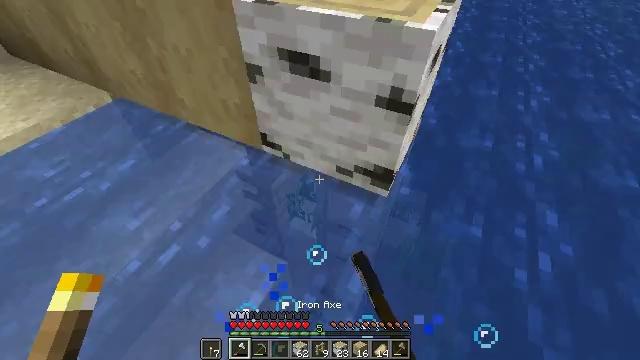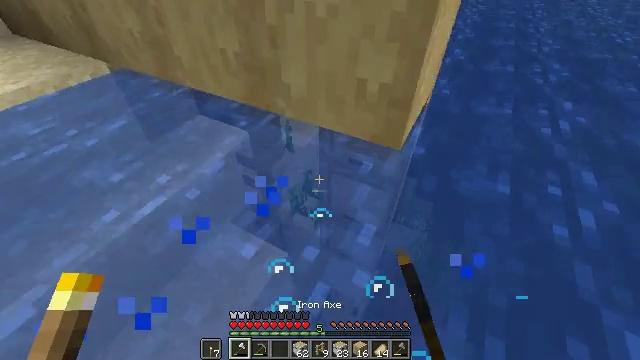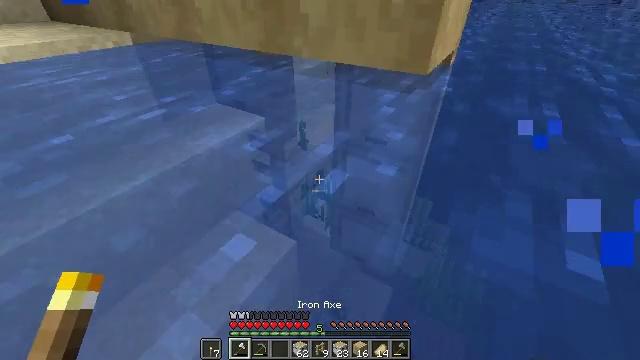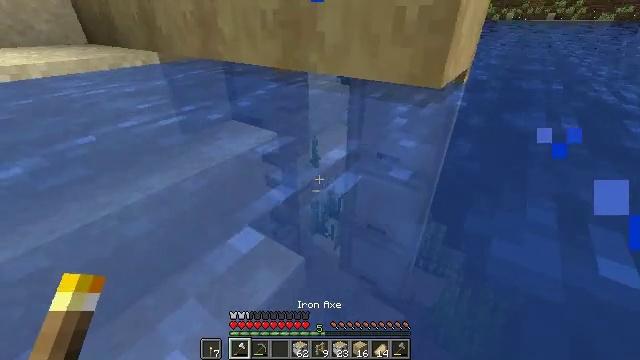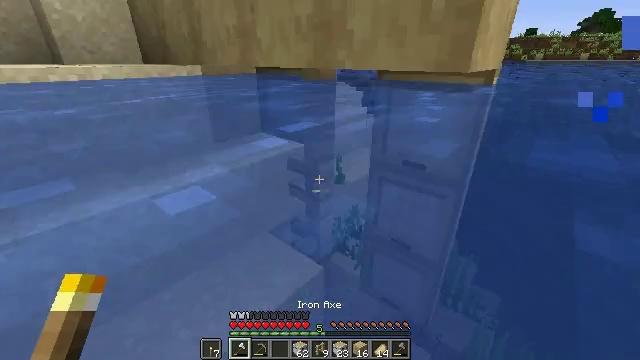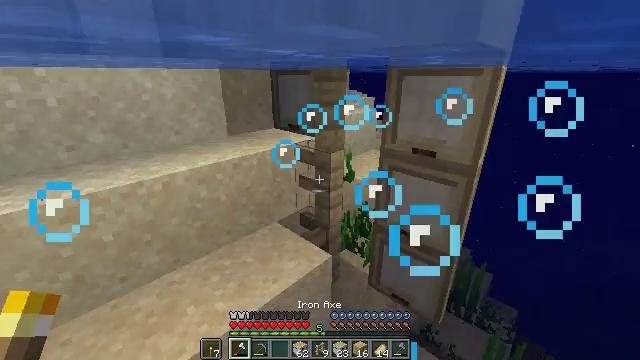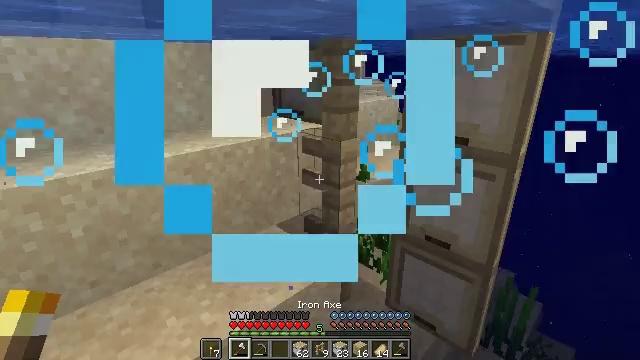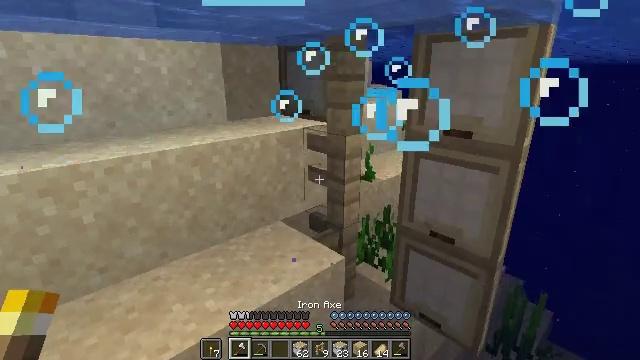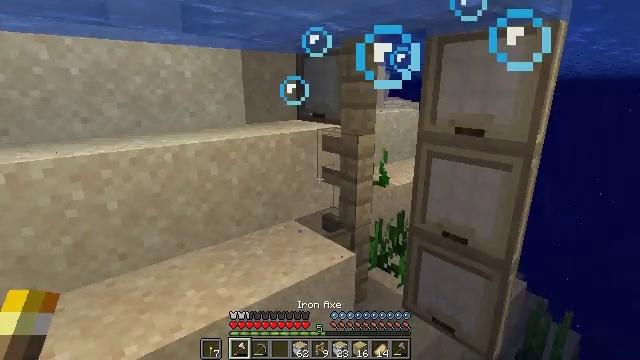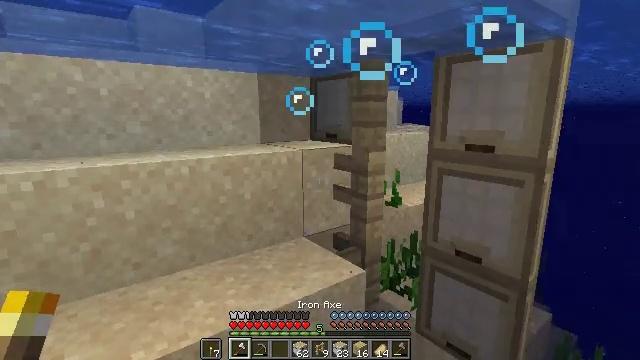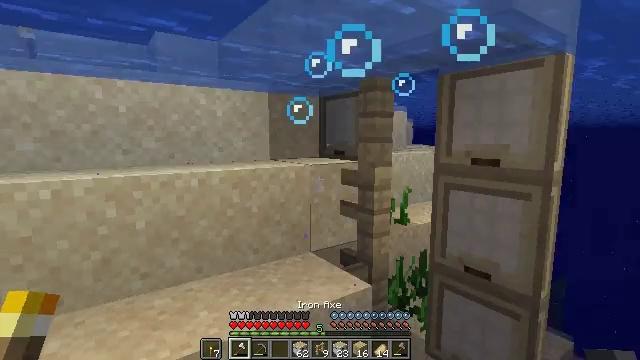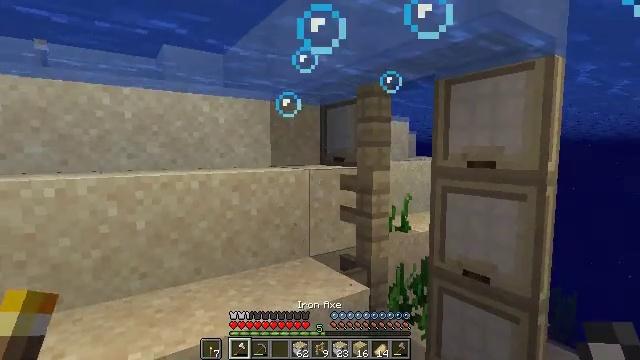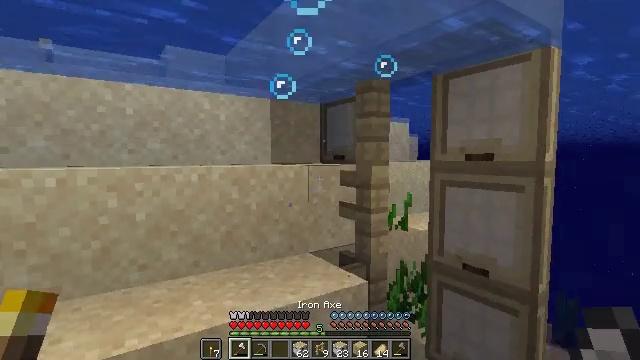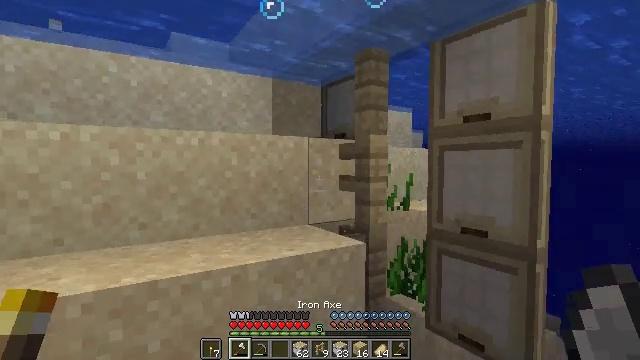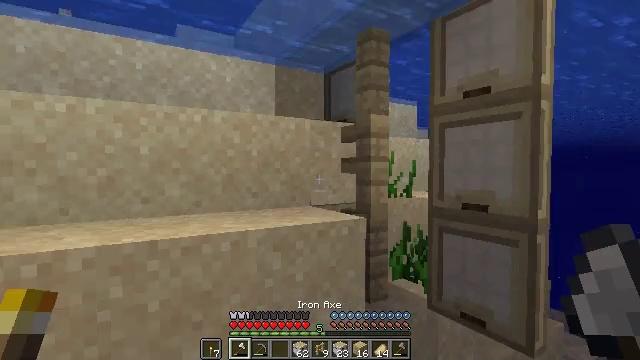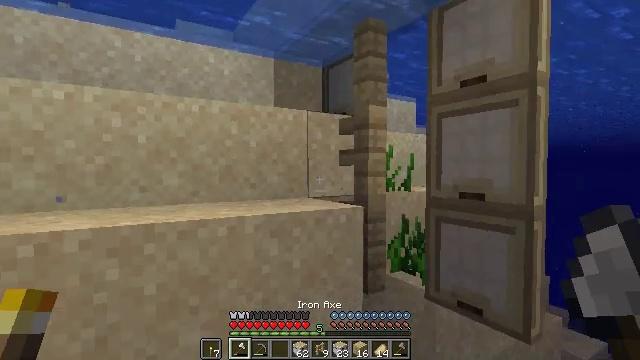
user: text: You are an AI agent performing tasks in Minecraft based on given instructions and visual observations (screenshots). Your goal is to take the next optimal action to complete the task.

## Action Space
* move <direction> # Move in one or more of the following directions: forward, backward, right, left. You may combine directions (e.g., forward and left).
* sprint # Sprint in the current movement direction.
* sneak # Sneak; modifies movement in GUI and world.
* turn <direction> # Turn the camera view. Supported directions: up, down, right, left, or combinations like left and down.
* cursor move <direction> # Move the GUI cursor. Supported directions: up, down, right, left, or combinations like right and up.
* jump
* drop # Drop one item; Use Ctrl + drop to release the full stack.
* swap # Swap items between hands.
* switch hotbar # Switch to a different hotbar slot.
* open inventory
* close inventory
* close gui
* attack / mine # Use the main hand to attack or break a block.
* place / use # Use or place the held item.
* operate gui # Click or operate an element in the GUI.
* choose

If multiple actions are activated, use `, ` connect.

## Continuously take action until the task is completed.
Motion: motion action
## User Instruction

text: Mine seagrass underwater.
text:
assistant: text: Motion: move back, turn left and up
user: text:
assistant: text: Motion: move back, turn left and up
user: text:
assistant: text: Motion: move back and move right, turn left and up
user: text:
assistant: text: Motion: move back and move right, turn left and up
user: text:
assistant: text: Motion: move back and move right, turn left and up
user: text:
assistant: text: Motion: move back and move right, turn left and up
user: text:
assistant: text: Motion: move back and move right, turn left and up
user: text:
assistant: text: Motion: move right, turn left and up
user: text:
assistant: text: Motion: move right, turn left and up
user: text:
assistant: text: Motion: move right, turn left and up
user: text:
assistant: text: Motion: move right, sneak, turn left and up
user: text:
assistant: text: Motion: move right, sneak, turn up
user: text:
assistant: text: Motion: move right, sneak, turn left and up
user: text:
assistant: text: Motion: move right, sneak, turn left
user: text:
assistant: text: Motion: move right, sneak
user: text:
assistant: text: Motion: move right, sneak, turn right and up
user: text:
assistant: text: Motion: move right, turn right and up
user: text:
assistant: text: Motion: move right, turn left and up
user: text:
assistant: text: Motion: move right, turn left and up
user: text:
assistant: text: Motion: move right
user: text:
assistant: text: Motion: move right, turn right
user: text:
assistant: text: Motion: move right
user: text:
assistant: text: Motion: move right
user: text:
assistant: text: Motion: move right
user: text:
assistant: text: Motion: move right
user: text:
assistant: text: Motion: move right
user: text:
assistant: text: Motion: move right
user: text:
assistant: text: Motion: move right, turn left
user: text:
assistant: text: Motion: move right, turn left
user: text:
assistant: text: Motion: move right